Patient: sex M, age 64
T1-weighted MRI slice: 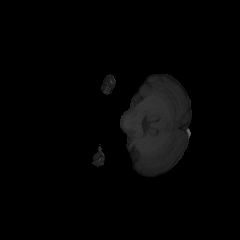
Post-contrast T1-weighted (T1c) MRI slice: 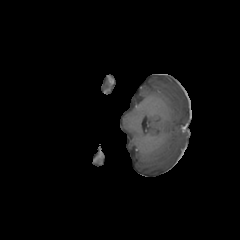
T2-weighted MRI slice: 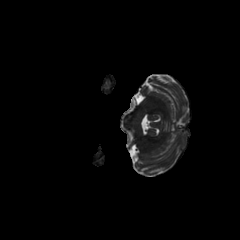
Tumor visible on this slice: no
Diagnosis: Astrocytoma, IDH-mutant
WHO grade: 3